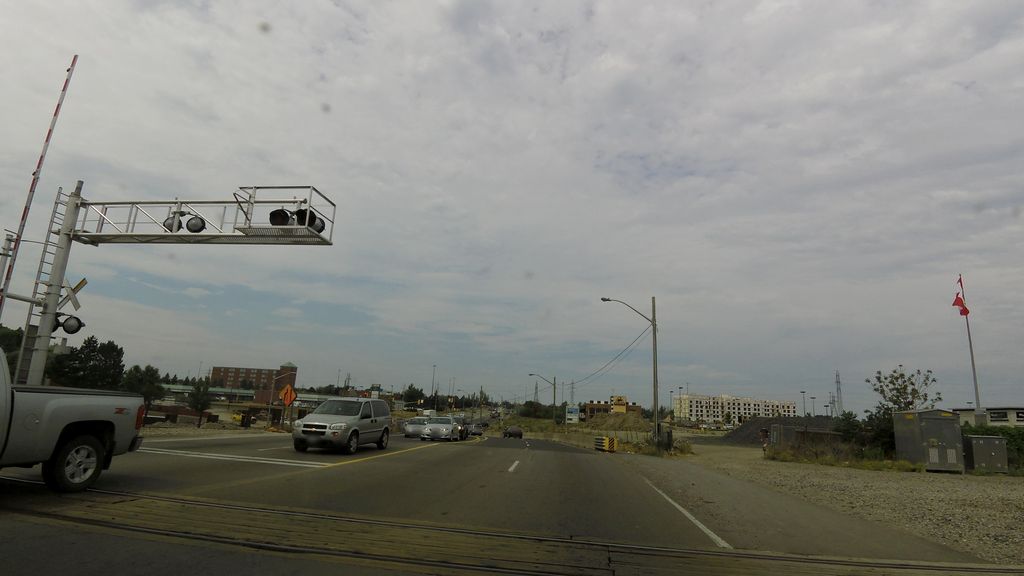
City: hamilton